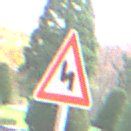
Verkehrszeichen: DoppelkurveZunaechstLinks
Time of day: MorningAfternoon
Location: Roofed (Urban)
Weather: PartlyCloudy
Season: NotSpecified
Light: Natural